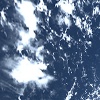
Label: cloud